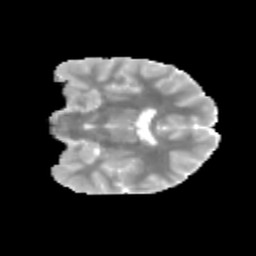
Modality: MD
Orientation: coronal
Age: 12
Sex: female
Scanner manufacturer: siemens
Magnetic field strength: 3 T
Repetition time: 3.8 s
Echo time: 0.07 s